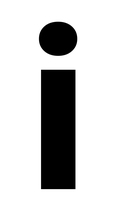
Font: Roboto_ExtraBold